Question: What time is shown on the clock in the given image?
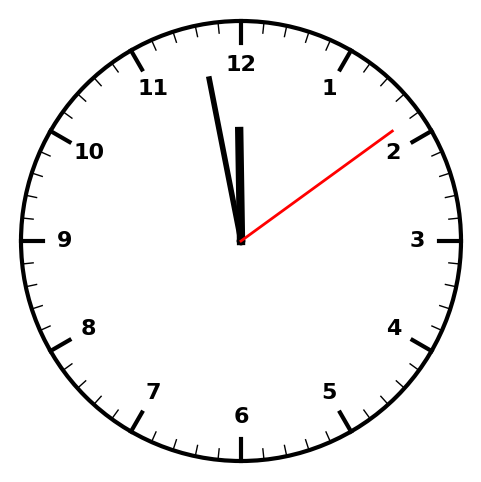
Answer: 11:58:09